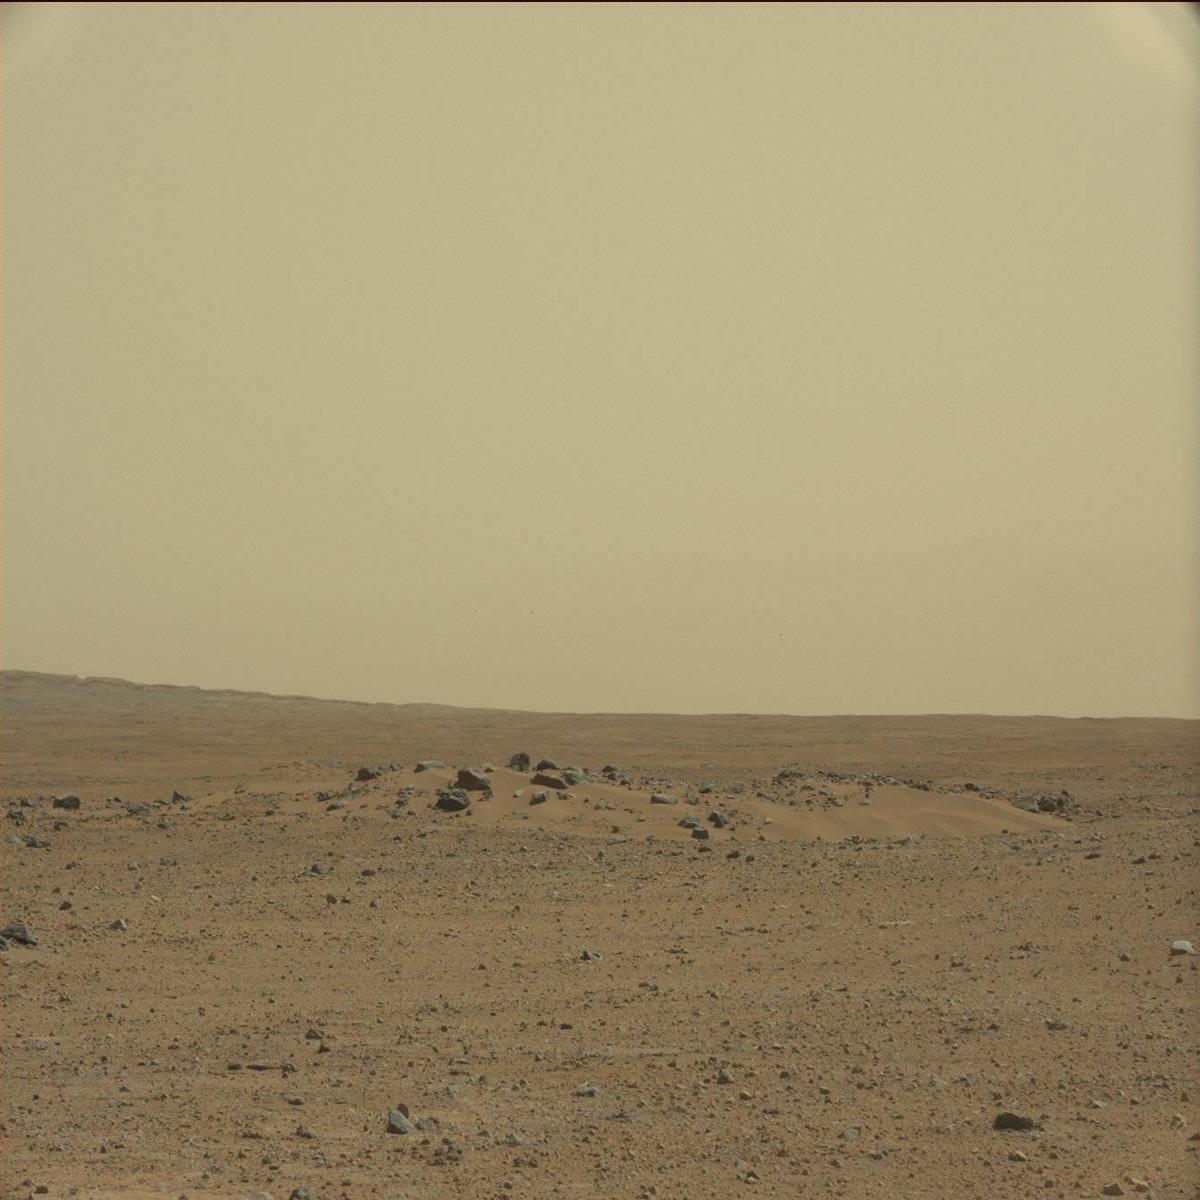
Terrain classes present: Bedrock, Ridge, Rock, Sand / Soil, Sky